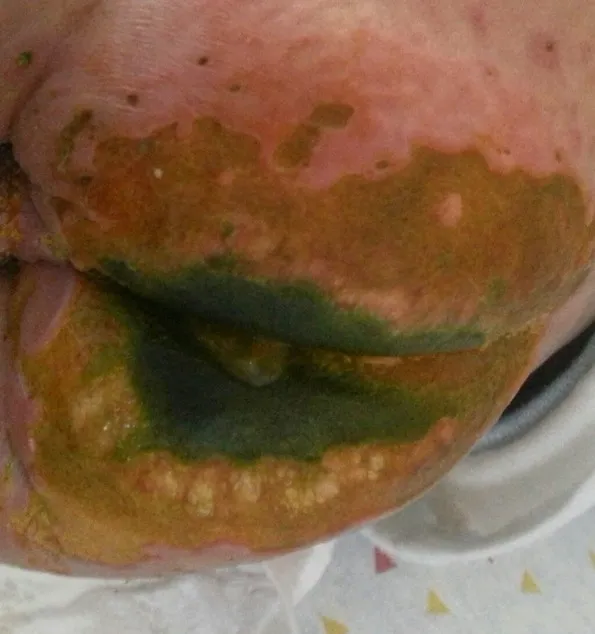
Widespread ulceration on the buttocks and scrotum with a central black eschar in their center and yellow-green exudate in a 5-month-old girl with DOCK8 deficiency, consistent with Candida and Pseudomonas infection.
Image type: medical_photograph (other_medical_photograph)